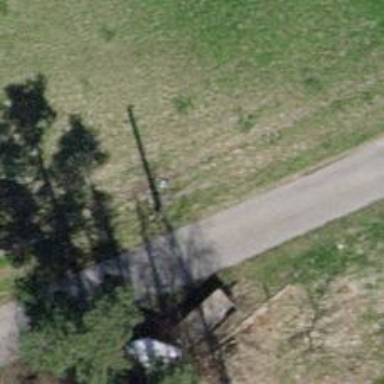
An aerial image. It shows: Power pole.